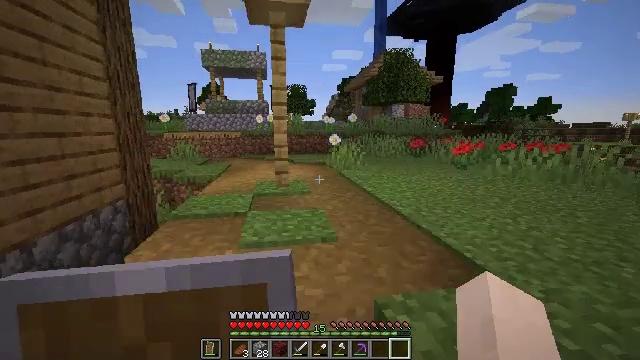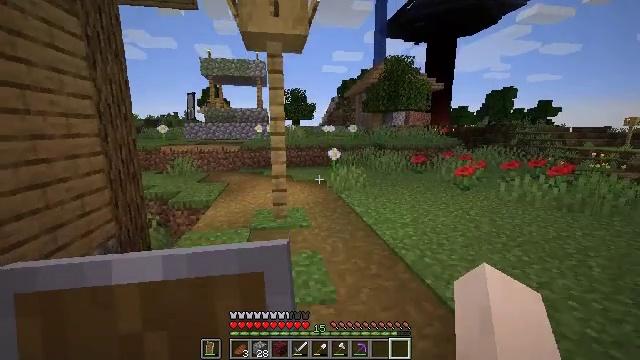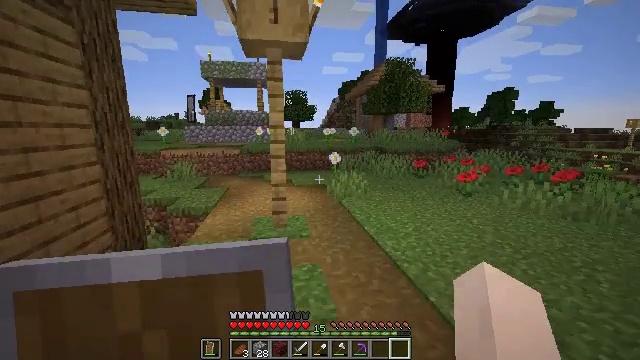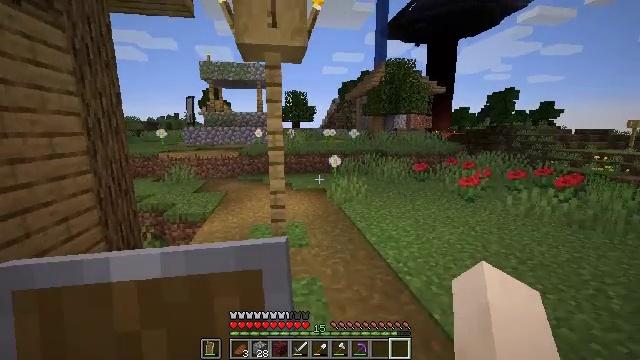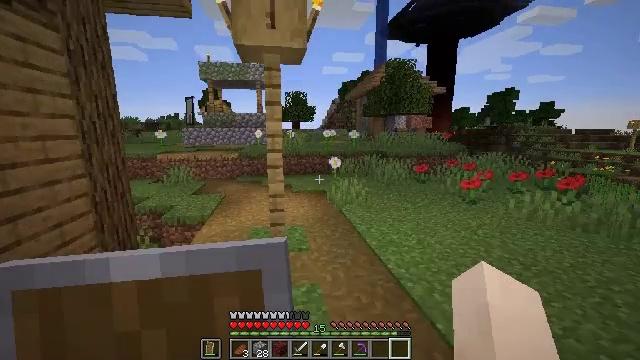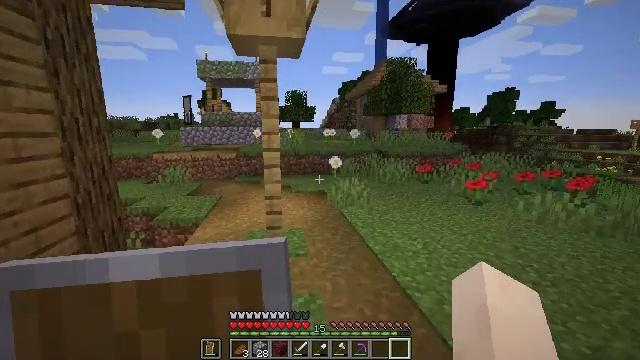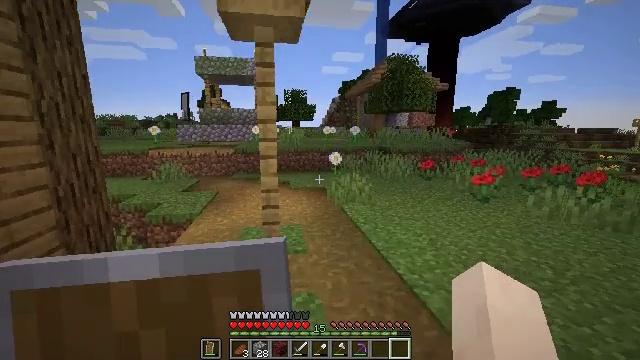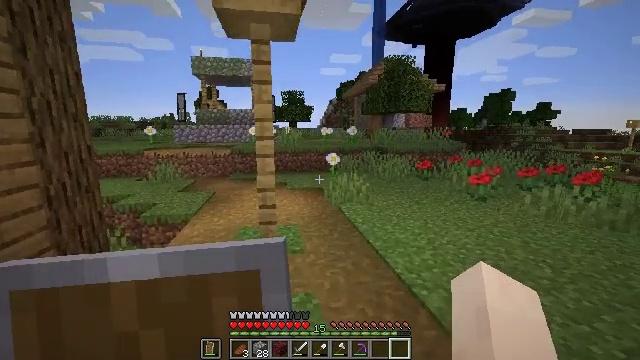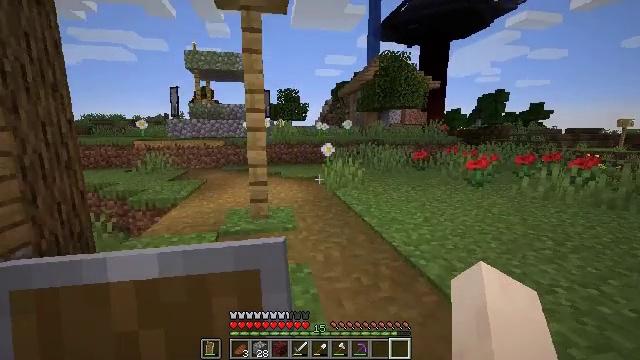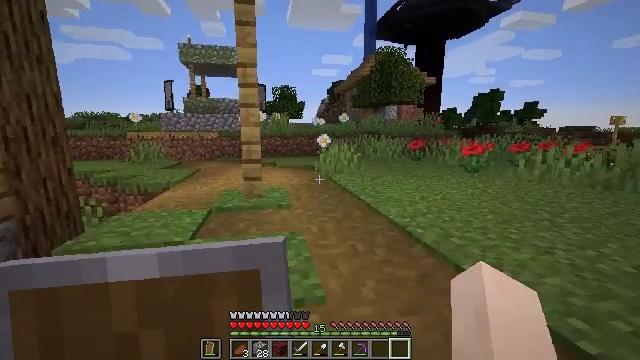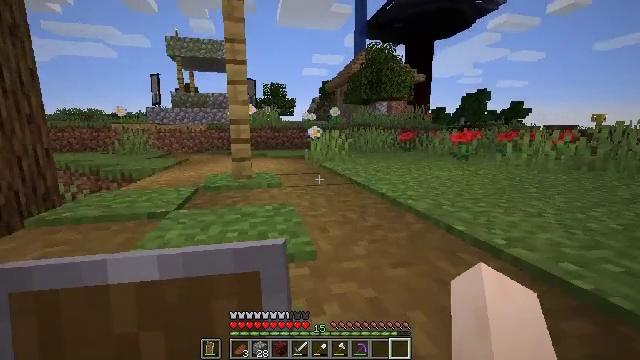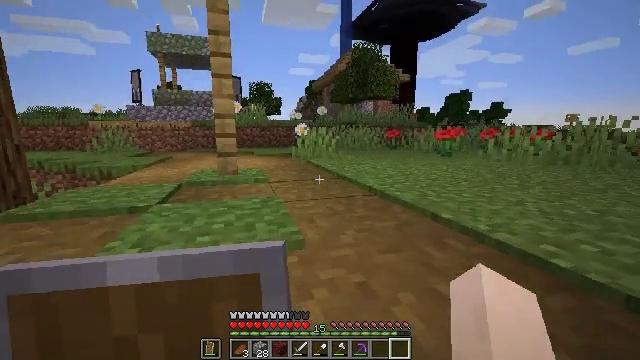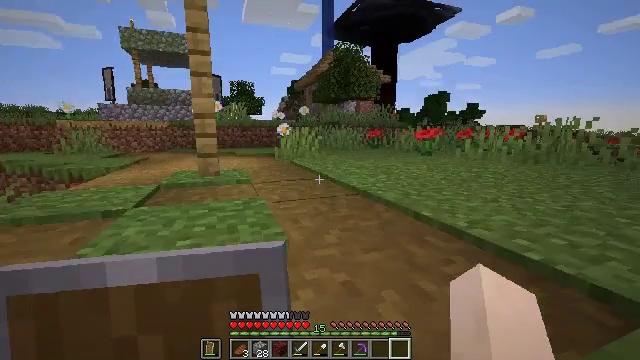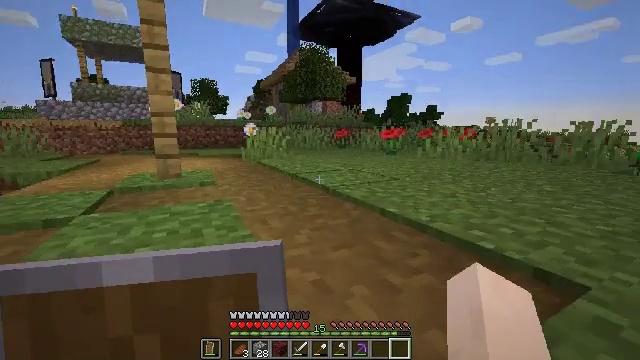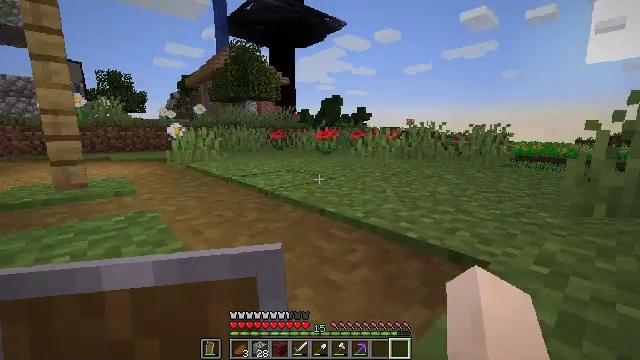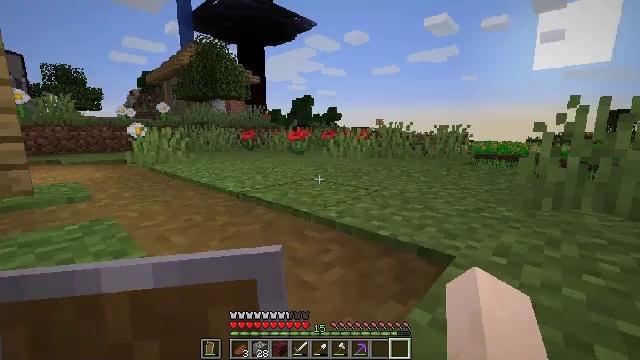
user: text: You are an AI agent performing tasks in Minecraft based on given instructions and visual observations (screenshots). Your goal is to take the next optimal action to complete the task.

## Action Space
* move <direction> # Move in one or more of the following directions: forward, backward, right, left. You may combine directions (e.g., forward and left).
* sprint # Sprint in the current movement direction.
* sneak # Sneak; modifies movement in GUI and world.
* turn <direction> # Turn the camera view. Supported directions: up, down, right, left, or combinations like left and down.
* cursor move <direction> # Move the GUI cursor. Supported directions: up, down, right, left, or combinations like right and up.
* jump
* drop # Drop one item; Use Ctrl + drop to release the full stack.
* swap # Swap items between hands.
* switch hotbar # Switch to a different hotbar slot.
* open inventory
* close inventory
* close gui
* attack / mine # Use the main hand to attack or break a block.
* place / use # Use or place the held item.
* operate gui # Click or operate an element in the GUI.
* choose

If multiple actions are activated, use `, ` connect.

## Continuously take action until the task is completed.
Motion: motion action
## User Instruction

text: Destroy the wheat to collect it.
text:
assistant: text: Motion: move forward, jump
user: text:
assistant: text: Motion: move forward, jump
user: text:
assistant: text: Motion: move forward, jump
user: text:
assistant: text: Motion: move forward
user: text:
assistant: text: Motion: move forward
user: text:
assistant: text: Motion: move forward
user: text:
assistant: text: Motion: move forward
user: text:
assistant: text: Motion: move forward
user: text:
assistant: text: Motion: move forward
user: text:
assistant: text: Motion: move forward, turn right
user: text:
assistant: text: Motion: move forward, turn right
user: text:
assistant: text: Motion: turn right
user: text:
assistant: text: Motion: move forward, turn right
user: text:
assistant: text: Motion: move forward, turn right
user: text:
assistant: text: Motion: move forward, turn right
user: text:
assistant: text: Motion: move forward
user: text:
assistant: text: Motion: no_op
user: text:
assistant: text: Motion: no_op
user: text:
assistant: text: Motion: no_op
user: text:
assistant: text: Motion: no_op
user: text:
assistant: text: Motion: move forward
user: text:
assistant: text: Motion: move forward, jump
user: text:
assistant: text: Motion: move forward, jump
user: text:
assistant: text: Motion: move forward, jump
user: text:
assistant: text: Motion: move forward, jump
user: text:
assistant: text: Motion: move forward, jump
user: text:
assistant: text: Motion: move forward
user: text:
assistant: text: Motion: move forward
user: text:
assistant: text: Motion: move forward
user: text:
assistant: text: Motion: move forward